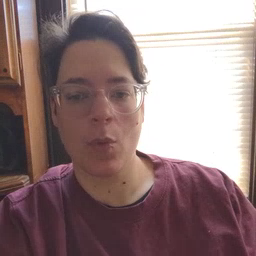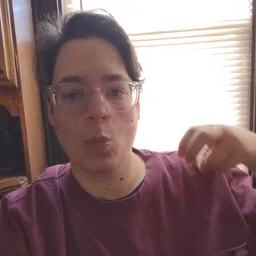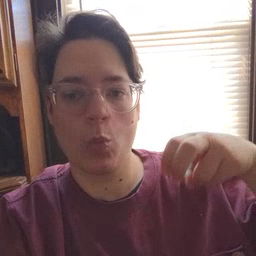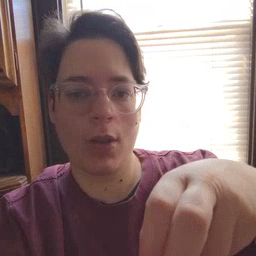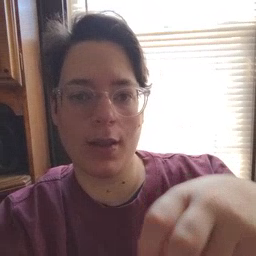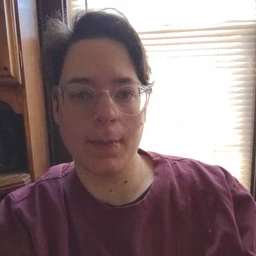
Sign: ride